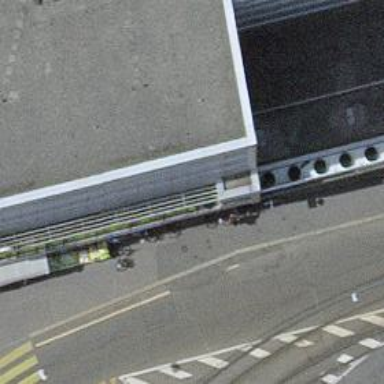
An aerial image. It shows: Bicycle parking area with wall loops.